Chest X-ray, AP view. Patient: 30 years old, sex F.
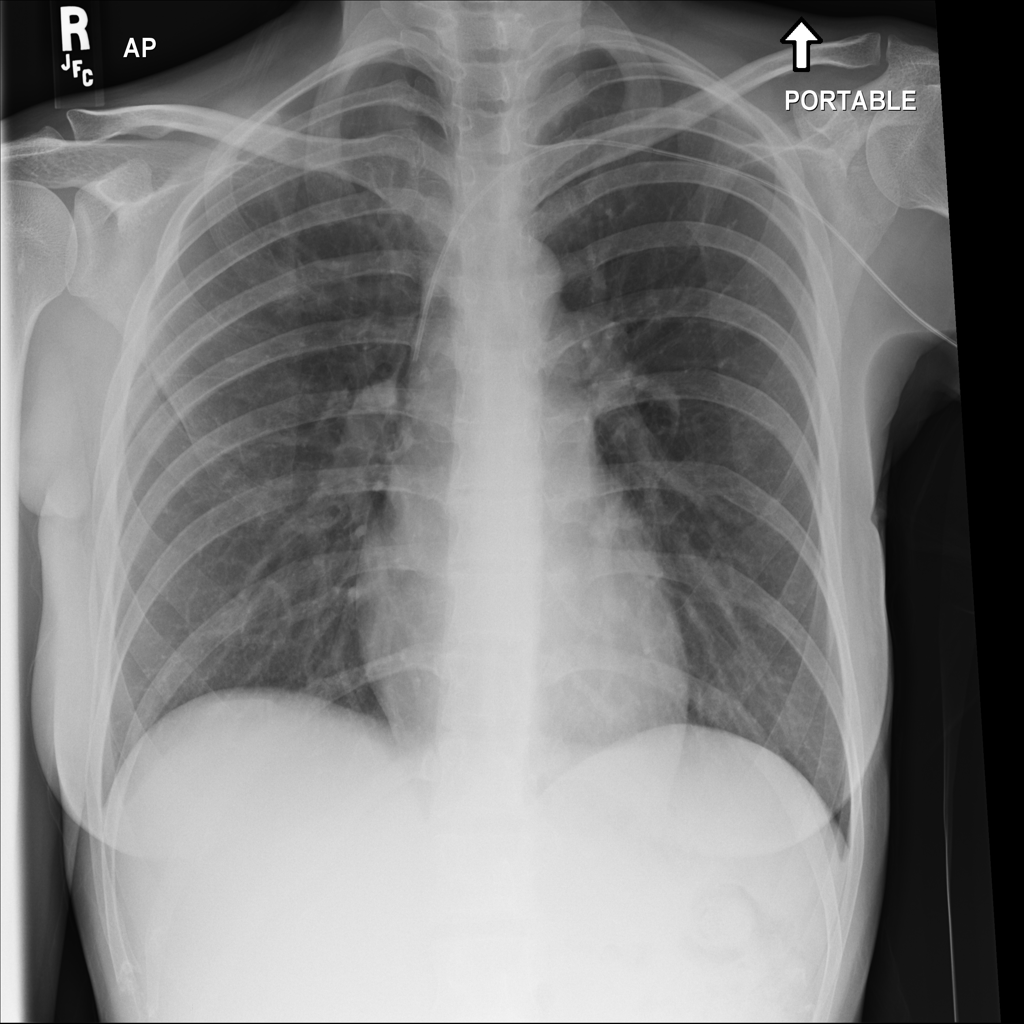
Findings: No Finding